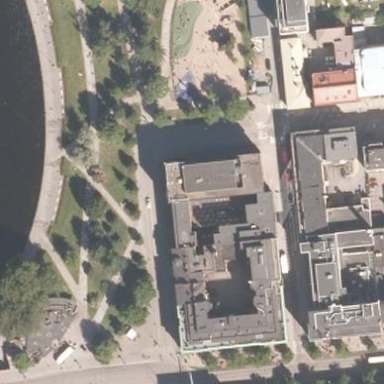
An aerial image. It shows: Hotel building.